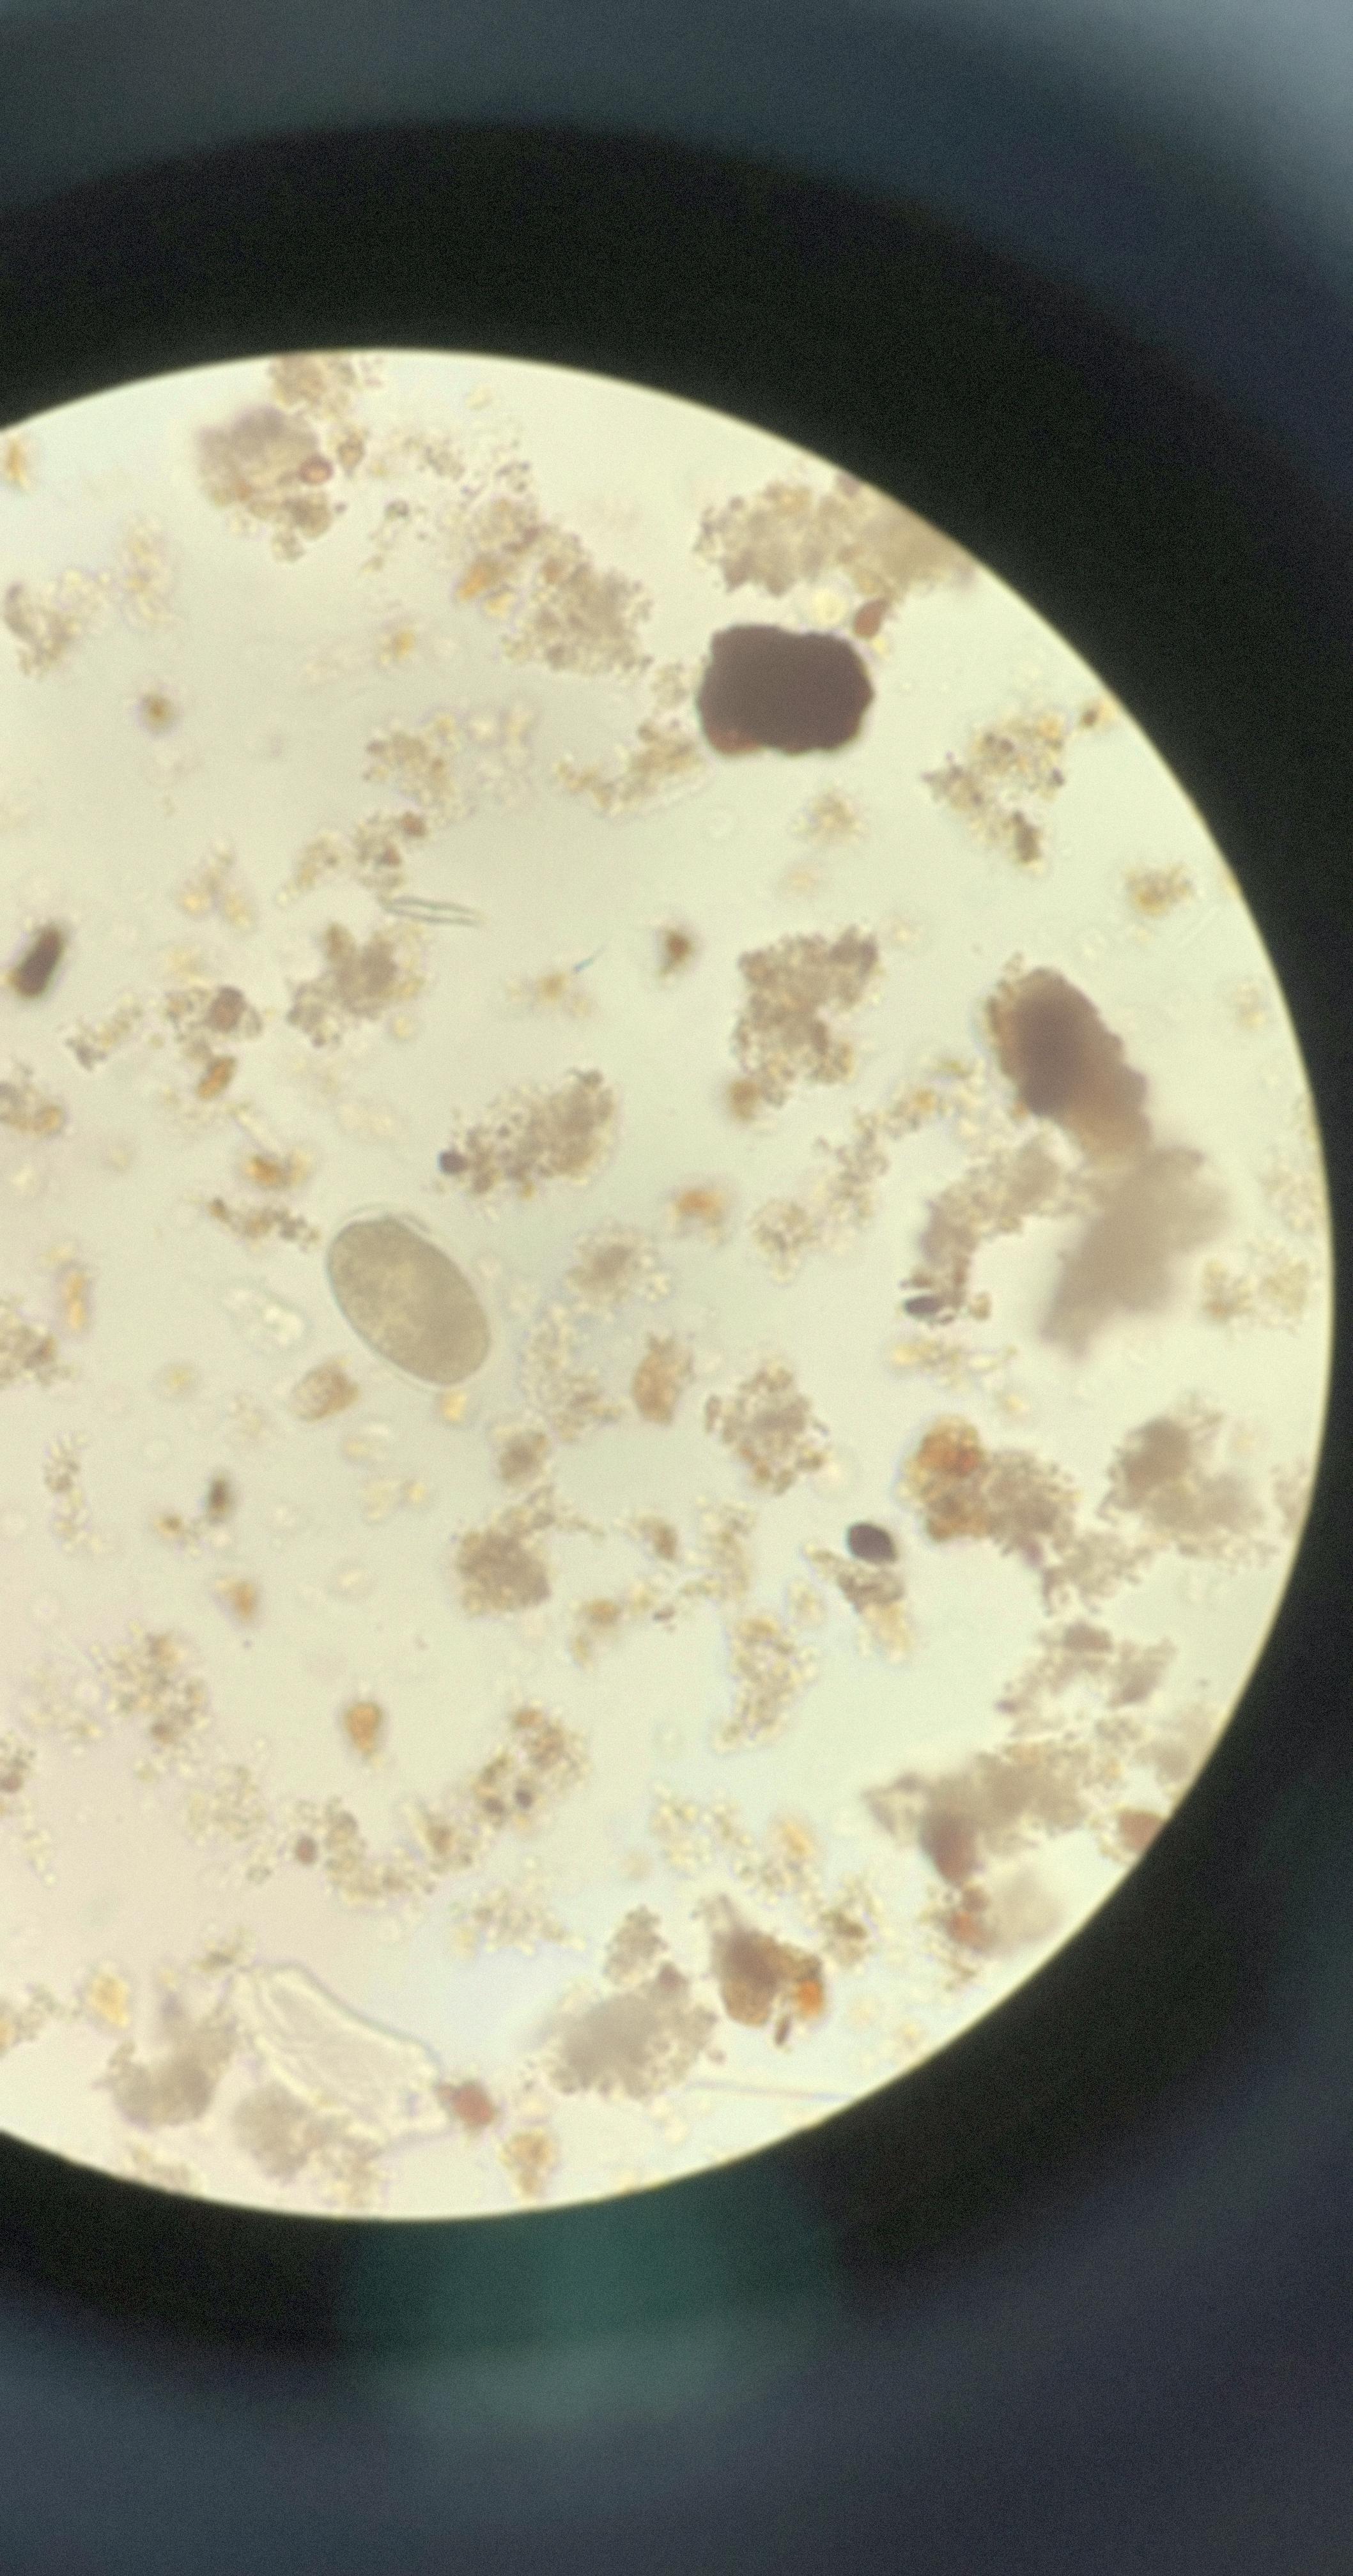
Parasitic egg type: Hookworm egg